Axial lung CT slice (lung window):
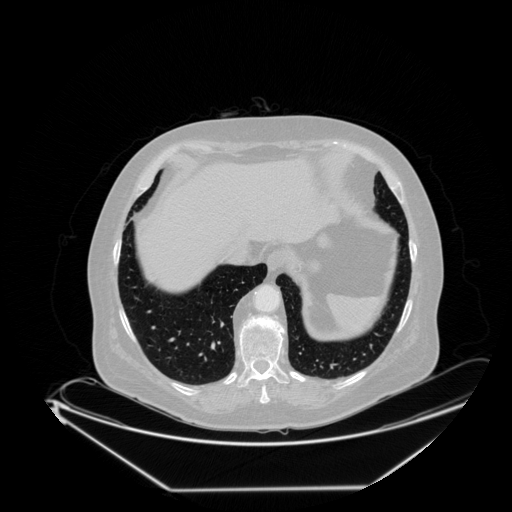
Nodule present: no